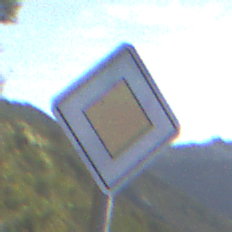
Verkehrszeichen: Vorfahrtsstrasse
Umgebung: Outdoor, RoadRail
Tageszeit: MorningAfternoon
Wetter: PartlyCloudy
Licht: Natural
Jahreszeit: NotSpecified
Kontrast: HighContrast